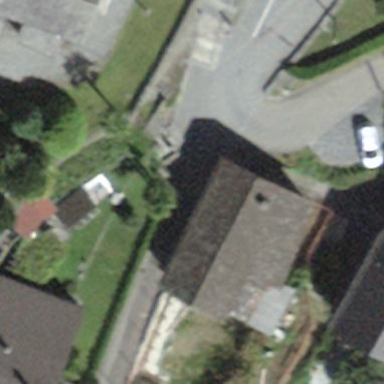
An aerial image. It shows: Detached building.